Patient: sex M, age 37
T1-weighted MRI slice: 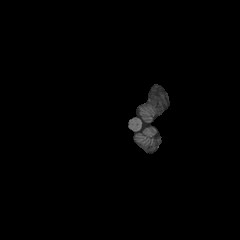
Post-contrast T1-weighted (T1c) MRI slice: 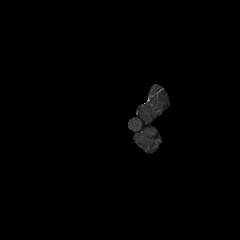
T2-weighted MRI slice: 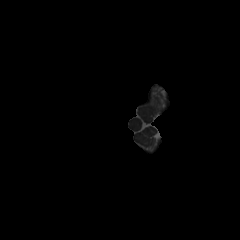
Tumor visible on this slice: no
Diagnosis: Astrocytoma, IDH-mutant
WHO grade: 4